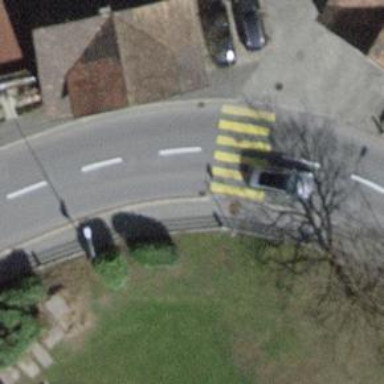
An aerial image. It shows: Uncontrolled crossing on the road.